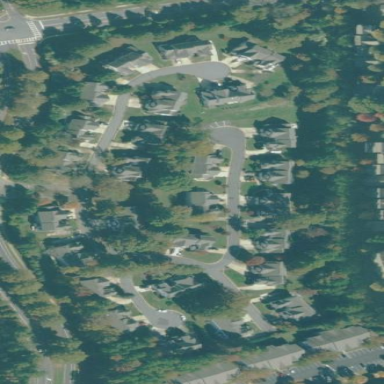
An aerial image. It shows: Residential area consisting of condominiums.